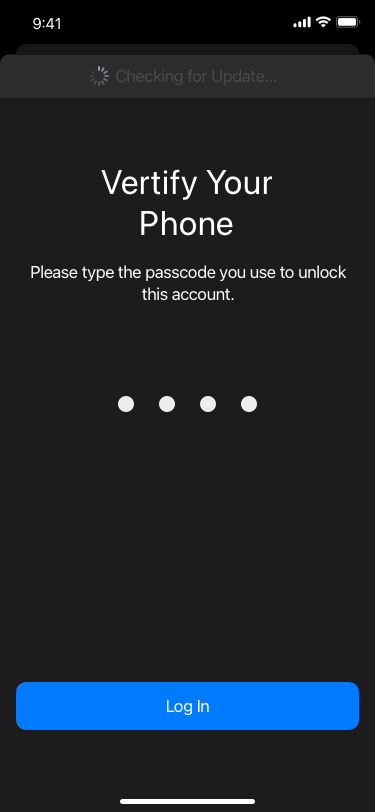
Text in this UI design:
Sign in by your ID to use our services and other feature.
Please type the passcode you use to unlock this account.